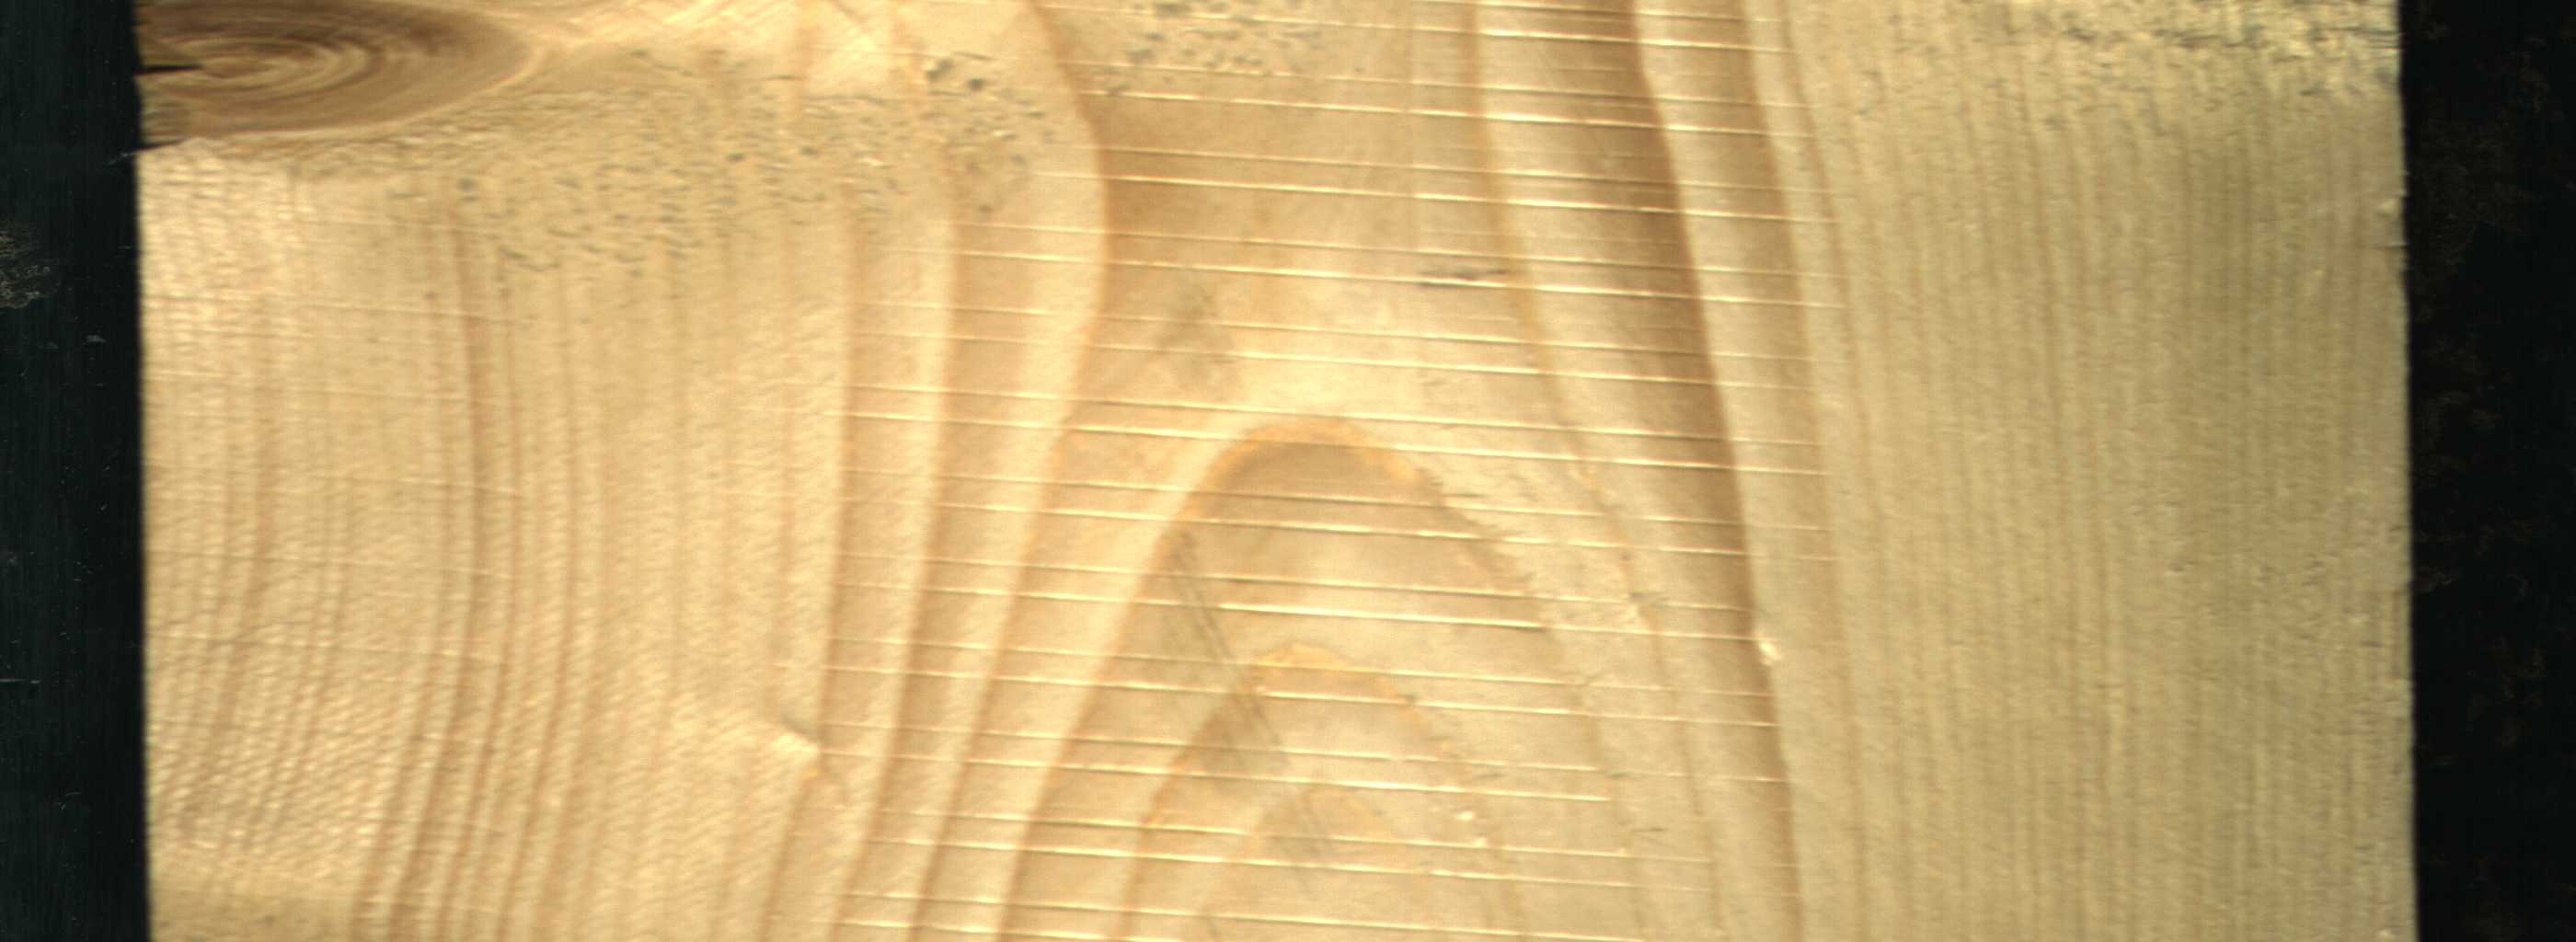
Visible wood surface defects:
Dead_Knot